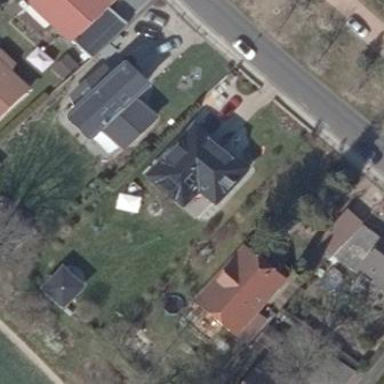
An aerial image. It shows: Detached building with hipped roof shape.